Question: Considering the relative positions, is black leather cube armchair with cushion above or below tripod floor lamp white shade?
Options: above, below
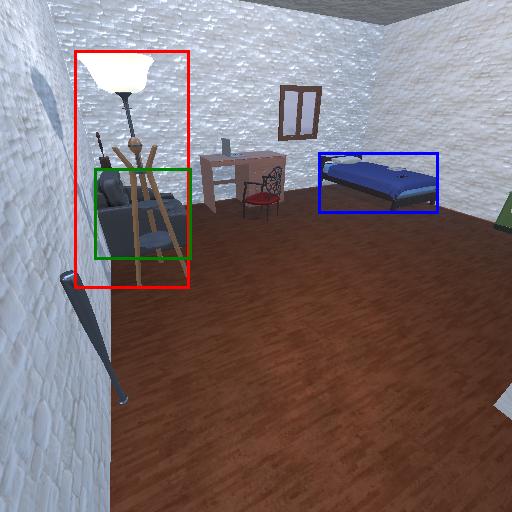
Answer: above